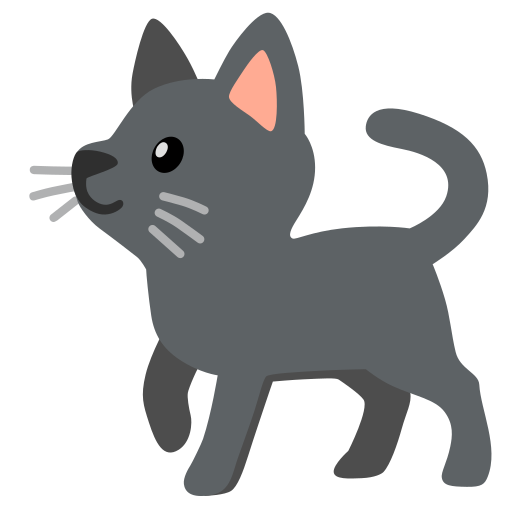
Emoji: 🐈‍⬛